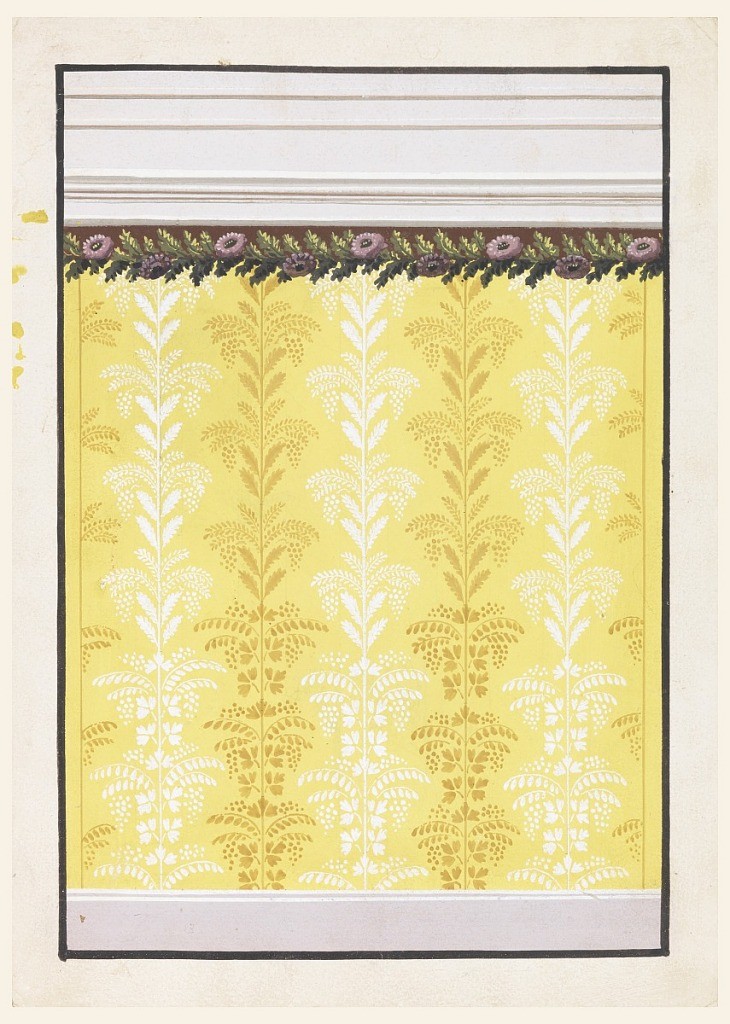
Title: Wallpaper Design
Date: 1840–60
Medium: Brush and gouache, graphite on white paper
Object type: Drawing
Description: A dado is shown at the bottom, and a entablature on top. The panels show plant candelabra upon a yellow background. The candelabra are colored alternatively white and brown; they are identical design, the brown one standing lower than the white one. Two designs are alternatively suggested for leaves composing the motifs of the candelabra. Bunches of grapes are suggested in either case. A garland of blossom and leaves is on top. The background of its upper part is colored brown.